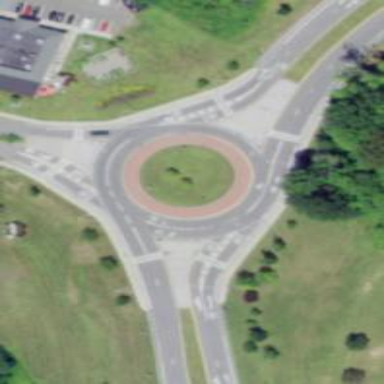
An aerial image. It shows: Roundabout on primary highway with expressway.